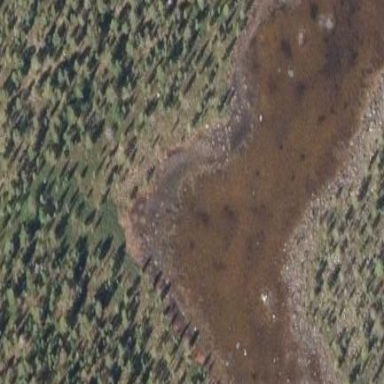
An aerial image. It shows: Pond with natural water.